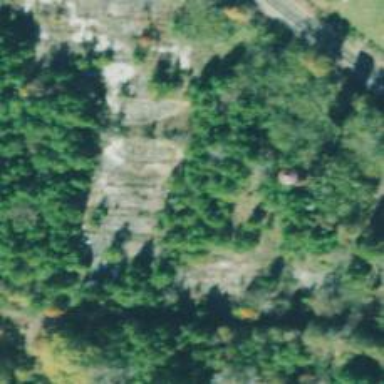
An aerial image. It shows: Abandoned railway spur.